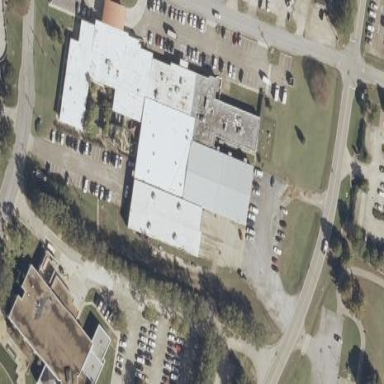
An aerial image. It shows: Clinic building offering healthcare services.